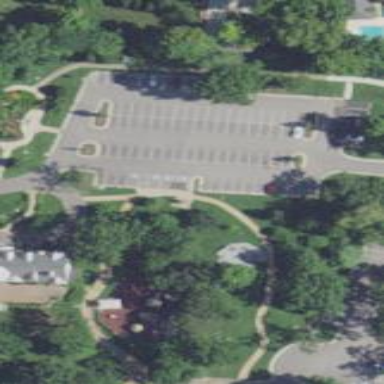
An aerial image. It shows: Parking area with surface.